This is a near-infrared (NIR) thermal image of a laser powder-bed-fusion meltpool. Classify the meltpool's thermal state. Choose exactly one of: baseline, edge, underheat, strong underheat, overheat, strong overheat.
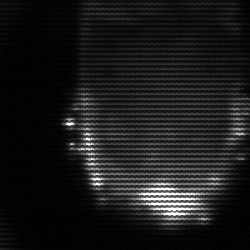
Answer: baseline